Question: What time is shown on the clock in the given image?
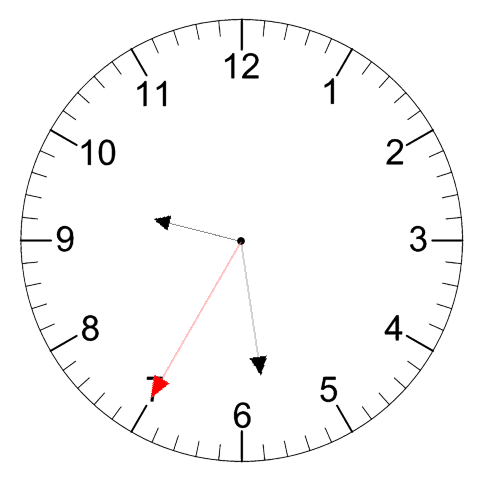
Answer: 09:28:35